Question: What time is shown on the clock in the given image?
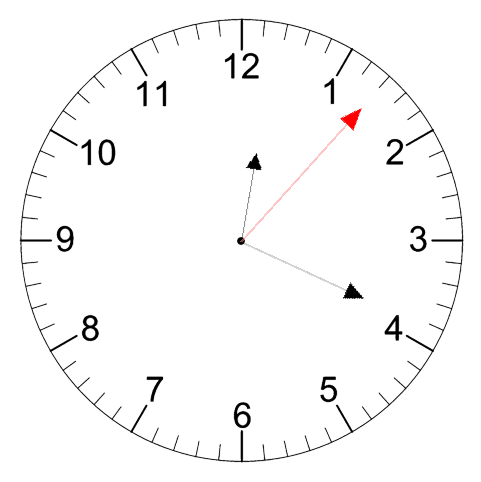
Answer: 12:19:07